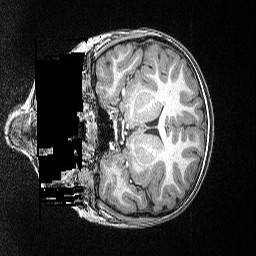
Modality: T1w
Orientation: coronal
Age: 84
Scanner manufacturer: siemens
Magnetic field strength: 3 T
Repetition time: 2.5 s
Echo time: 0.00347 s